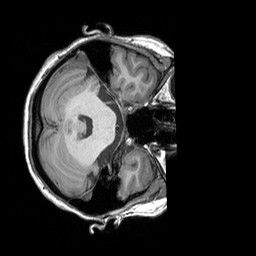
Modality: T1w
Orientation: axial
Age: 28
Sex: female
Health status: healthy
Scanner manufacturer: siemens
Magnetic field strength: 3 T
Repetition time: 2.3 s
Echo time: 0.00303 s